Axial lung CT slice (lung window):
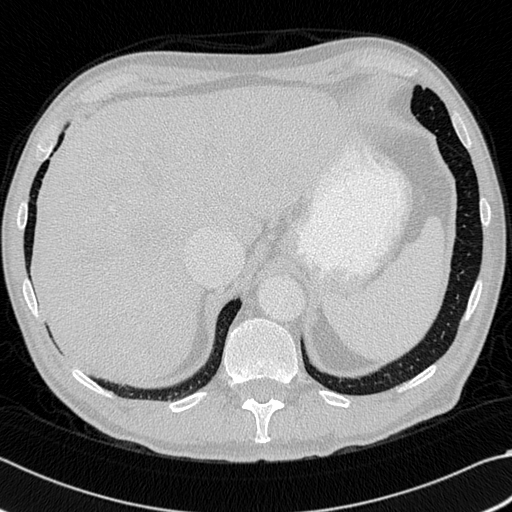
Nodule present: no